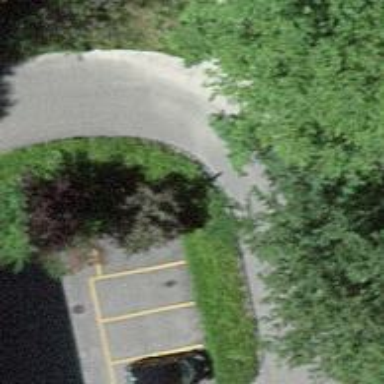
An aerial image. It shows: Smoothly paved residential road.